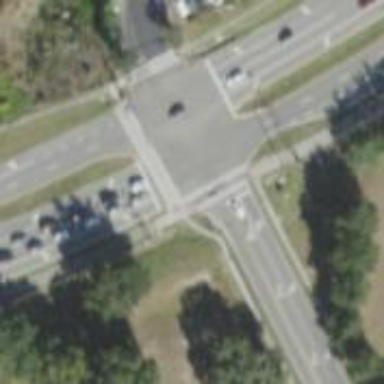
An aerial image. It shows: Marked asphalt cycleway crossing.